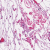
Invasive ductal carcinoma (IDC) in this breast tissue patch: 0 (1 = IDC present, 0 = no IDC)